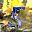
Label: 5